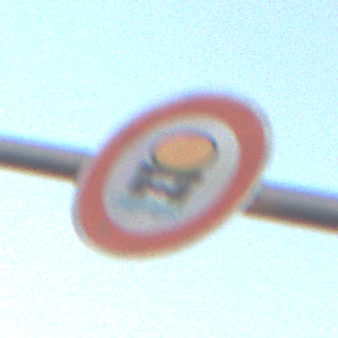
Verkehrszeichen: VerbotFahrzeugeWassergefaehrdenderLadung
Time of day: SunriseSunset
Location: Outdoor (Nature)
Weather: Clear
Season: NotSpecified
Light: Natural